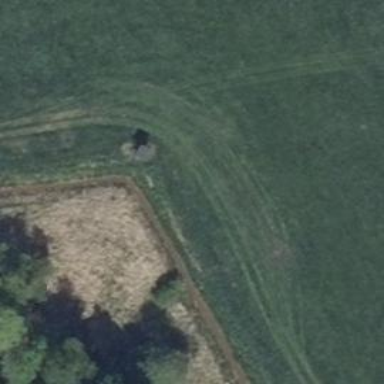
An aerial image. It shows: Hunting stand.